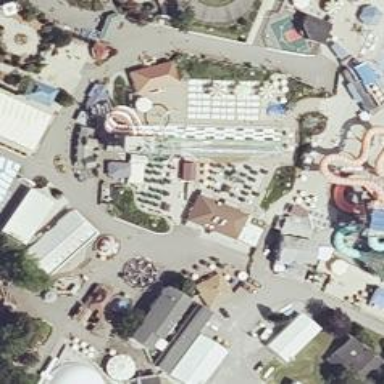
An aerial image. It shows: Water slide attraction.